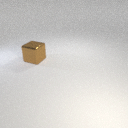
large brown metal cube